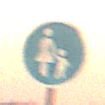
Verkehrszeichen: Gehweg
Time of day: SunriseSunset
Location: Outdoor (Nature)
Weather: PartlyCloudy
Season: NotSpecified
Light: Natural